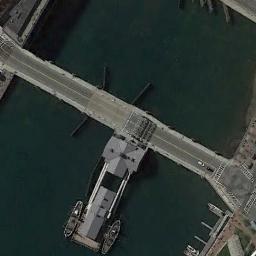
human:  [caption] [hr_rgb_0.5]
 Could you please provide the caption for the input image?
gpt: A bridge connects the land on both sides of the turquoise water, And a gray building with two boats next to it is connected in the middle of the bridge .

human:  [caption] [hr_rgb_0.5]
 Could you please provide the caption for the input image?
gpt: A bridge built on a dark green river and a boat on the river .

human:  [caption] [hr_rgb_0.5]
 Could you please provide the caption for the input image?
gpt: The bridge is bi-directional, And the water under the bridge appears dark blue .

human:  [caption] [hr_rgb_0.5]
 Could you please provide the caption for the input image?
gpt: There is a bridge with two boats over the river .

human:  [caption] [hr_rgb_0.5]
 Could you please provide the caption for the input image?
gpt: Two cars are on the bridge .